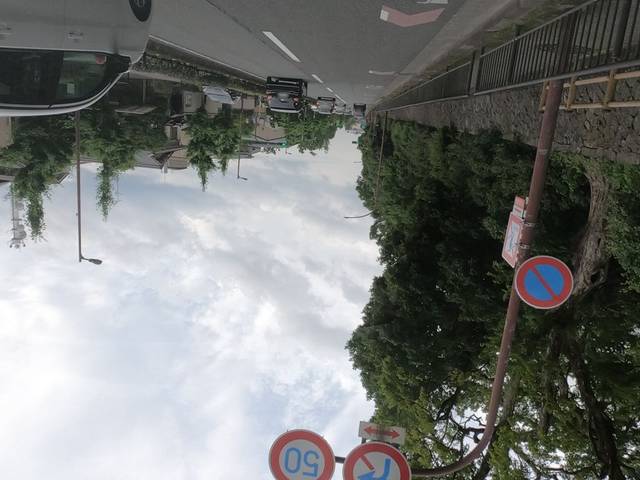
Region: Japan
Coordinates: 35.025, 135.759